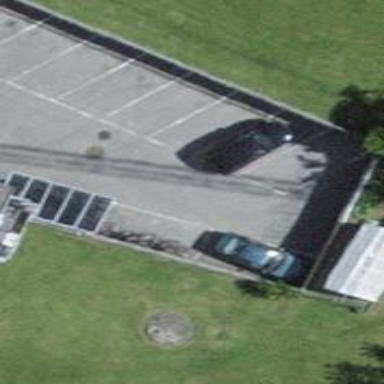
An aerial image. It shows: Road serving as parking aisle.